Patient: sex M, age 47
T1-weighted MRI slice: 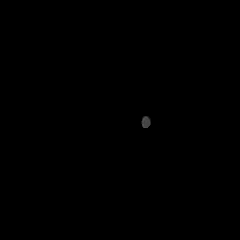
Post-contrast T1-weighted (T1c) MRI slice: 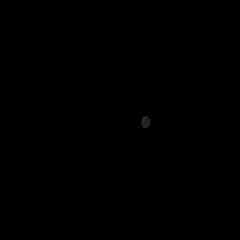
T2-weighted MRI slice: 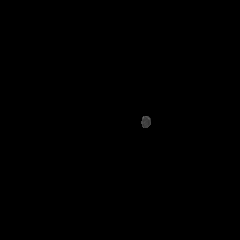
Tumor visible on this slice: no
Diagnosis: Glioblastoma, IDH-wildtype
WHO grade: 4